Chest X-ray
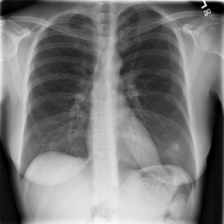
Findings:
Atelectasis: negative
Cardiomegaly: negative
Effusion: negative
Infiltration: negative
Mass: negative
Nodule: negative
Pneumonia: negative
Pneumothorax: negative
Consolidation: negative
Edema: negative
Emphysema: negative
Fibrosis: negative
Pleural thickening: negative
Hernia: negative